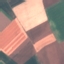
Land use / land cover: AnnualCrop